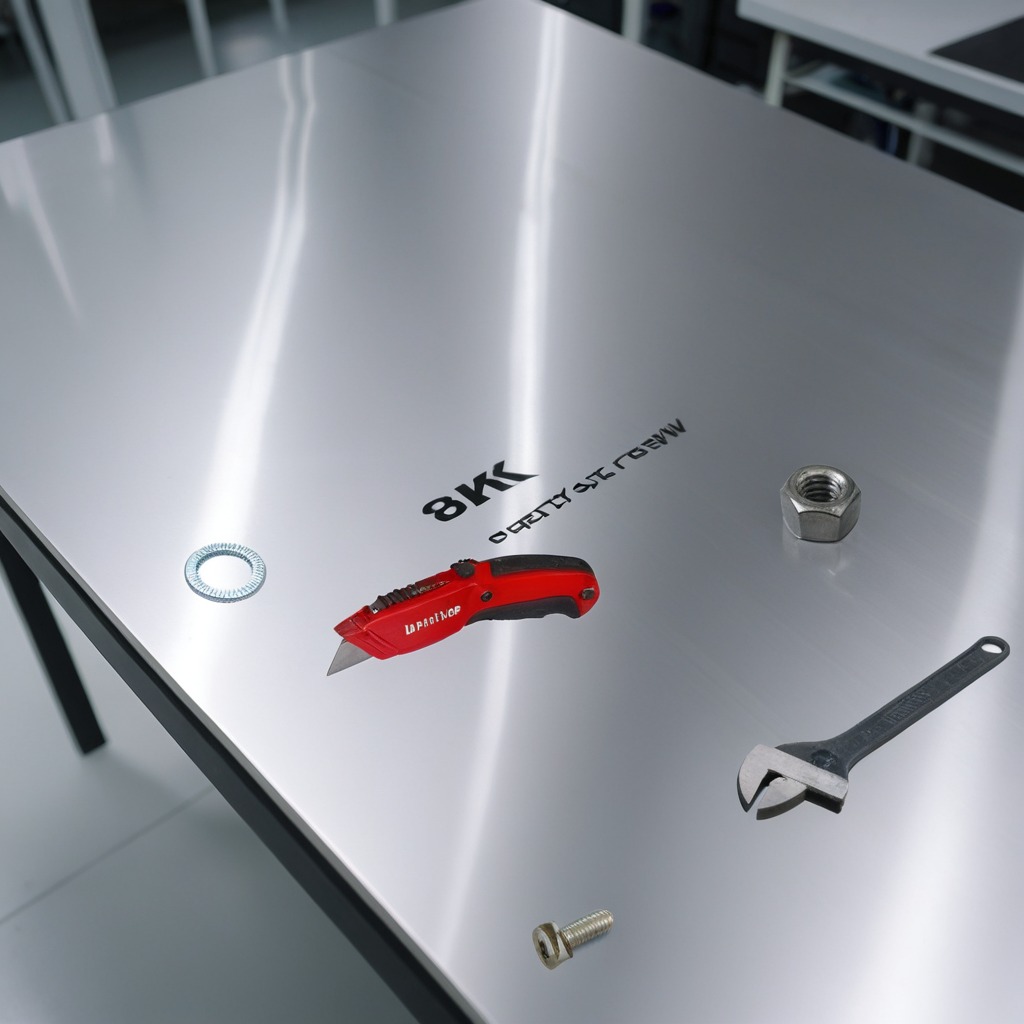
A utility knife, a flat metal washer, a metal machine screw, a metal nut, and a wrench are lying on the stainless steel table.